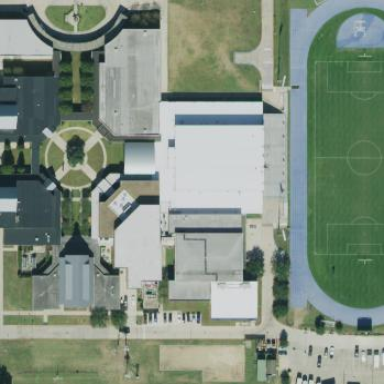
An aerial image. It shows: Gymnasium located within sports center.